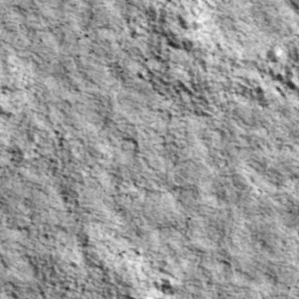
Label: non_frost